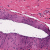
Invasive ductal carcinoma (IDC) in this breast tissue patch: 0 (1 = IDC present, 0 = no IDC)